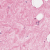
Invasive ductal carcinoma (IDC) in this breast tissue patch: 0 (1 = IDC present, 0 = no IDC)